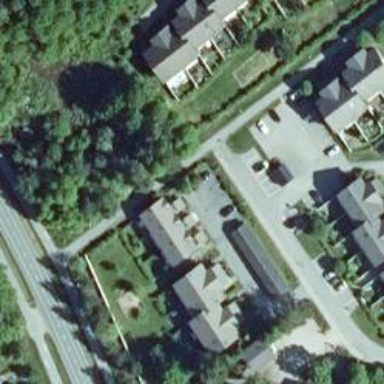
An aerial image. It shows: Asphalt cycleway.